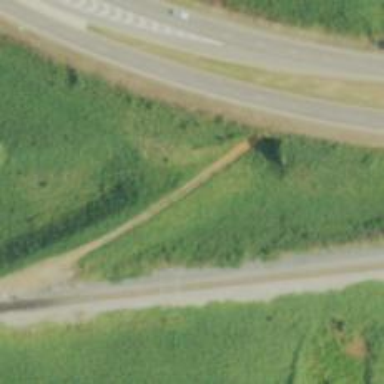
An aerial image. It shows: Abandoned railway track with spur service road.